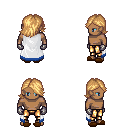
a pixel art fantasy rpg character, male body template, human, dark skin, white trimmed cape, gold greaves, light blonde swoop hairstyle, metal gloves, brown slippers, four views (front, back, left, right), 2x2 character sprite sheet, small pixel art, hard edges, no anti-aliasing